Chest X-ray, PA view. Patient: 61 years old, sex M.
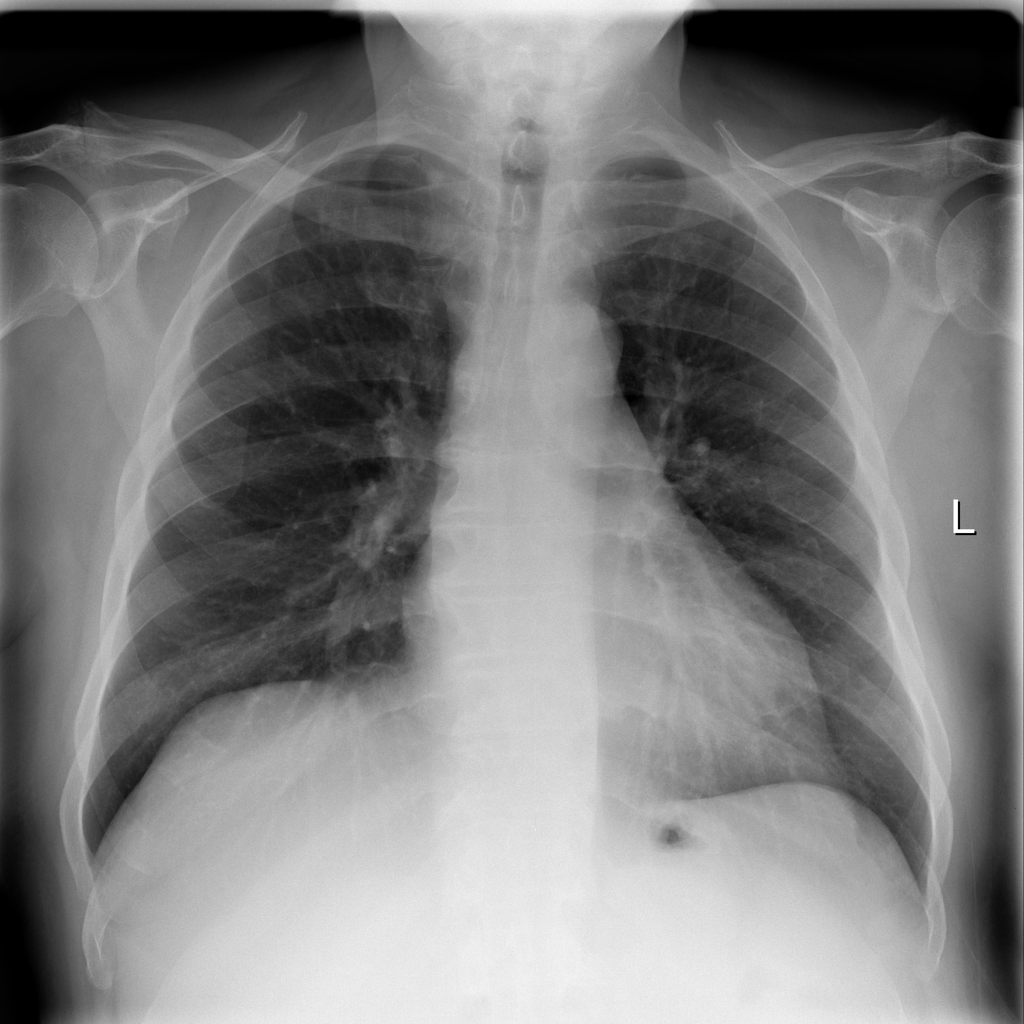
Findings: Cardiomegaly